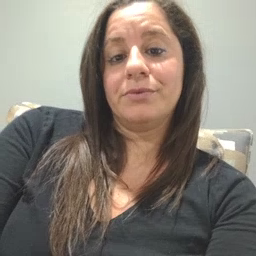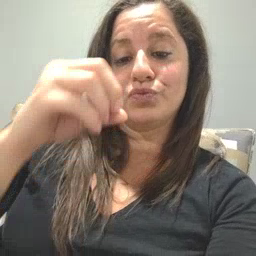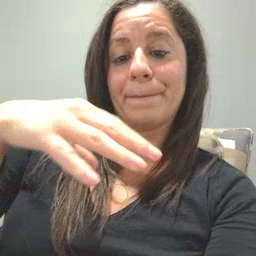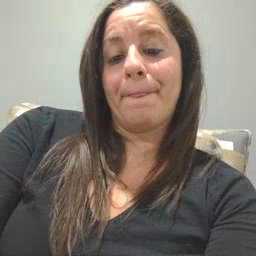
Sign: drop